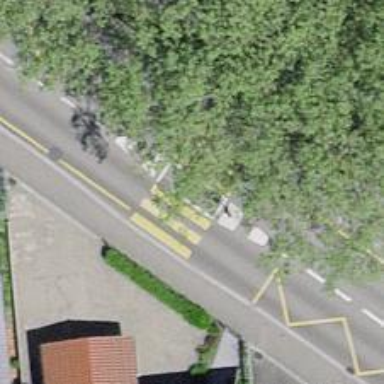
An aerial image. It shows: Marked zebra crossing with pedestrian island.